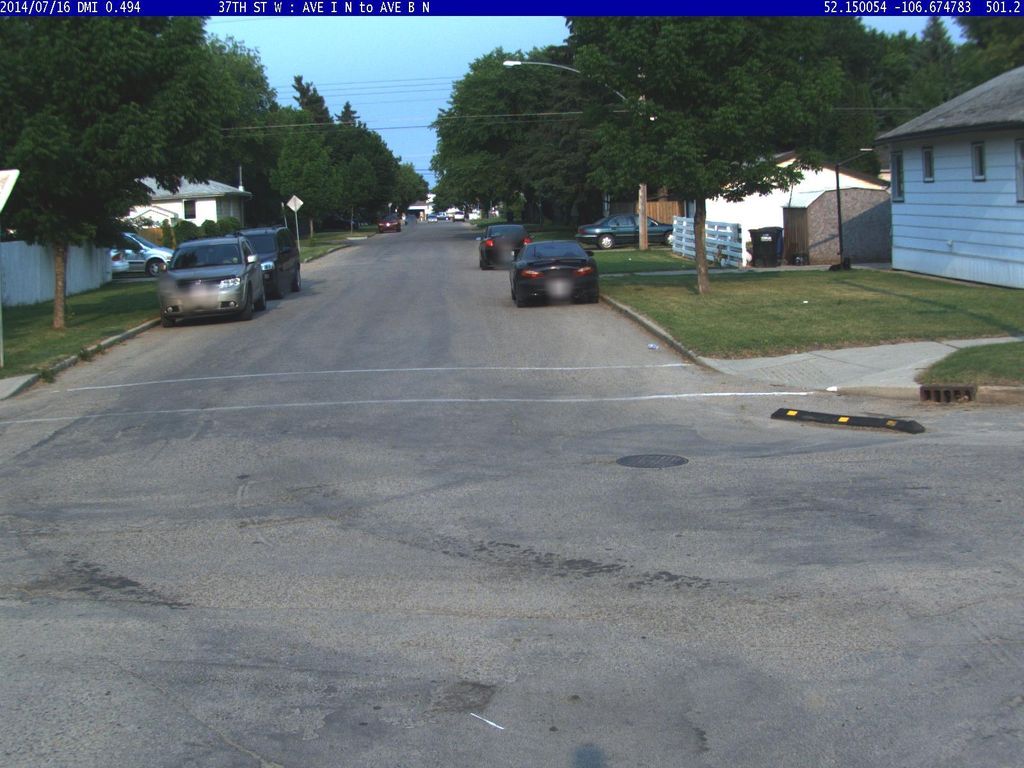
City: saskatoon